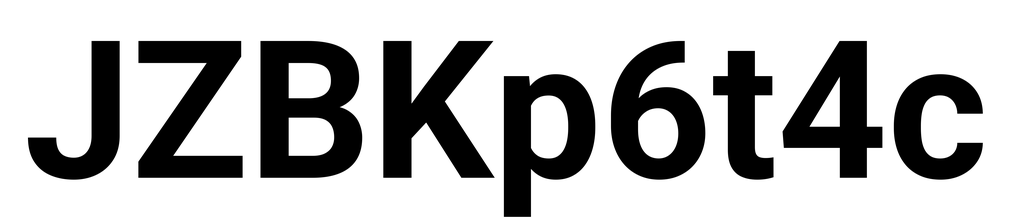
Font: Roboto_Bold